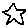
Label: star